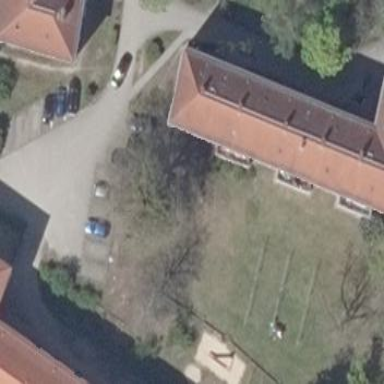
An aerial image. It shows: View of apartment building.